Field crop: tomato
Growth stage: 2
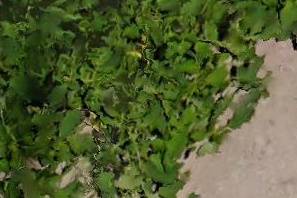
Species: tomato